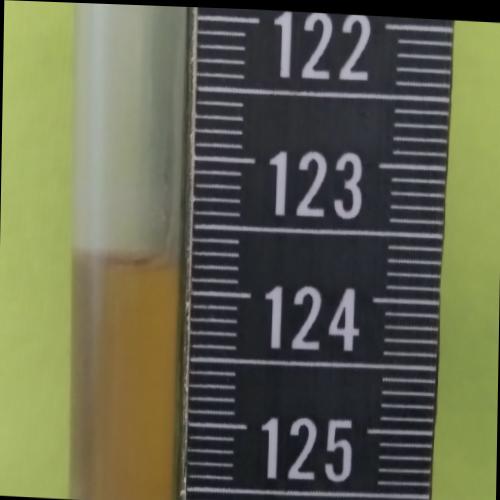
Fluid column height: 123.8 cm